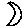
Label: moon